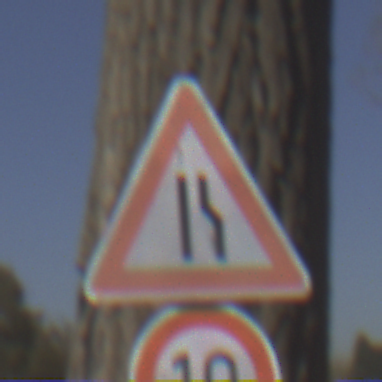
Verkehrszeichen: EinseitigVerengteFahrbahnRechts
Zusatzzeichen unten: Geschwindigkeit10
Umgebung: Outdoor, Nature
Tageszeit: Midday
Wetter: Clear
Licht: Natural
Jahreszeit: NotSpecified
Kontrast: HighContrast